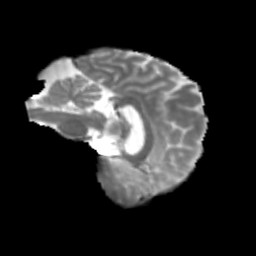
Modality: T2w
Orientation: sagittal
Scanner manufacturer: siemens
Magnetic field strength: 3 T
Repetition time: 4 s
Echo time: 0.0594 s